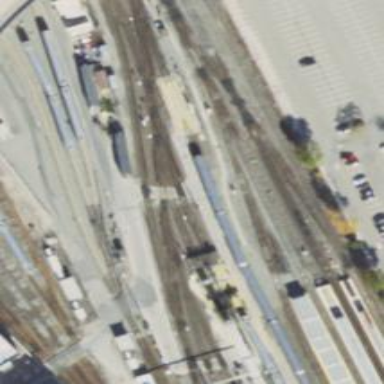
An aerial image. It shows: Electrified rail yard in service.